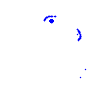
Particle: electron